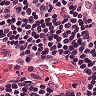
Metastatic tissue present: no